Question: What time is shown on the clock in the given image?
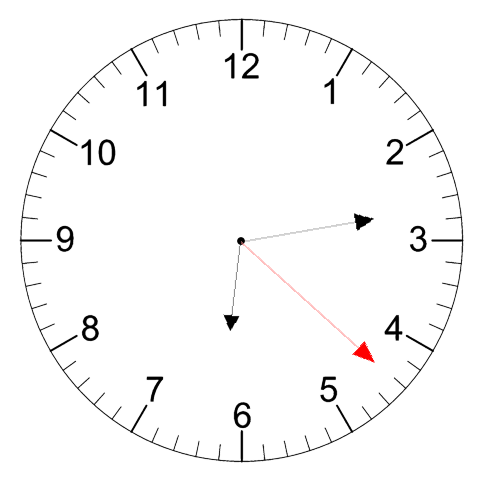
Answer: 06:13:22